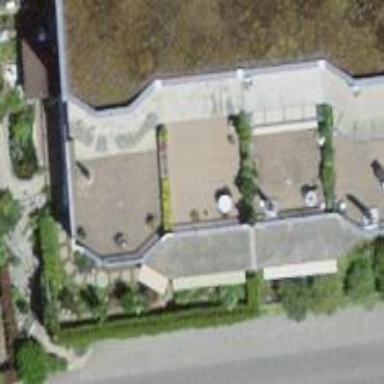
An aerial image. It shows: Residential building.